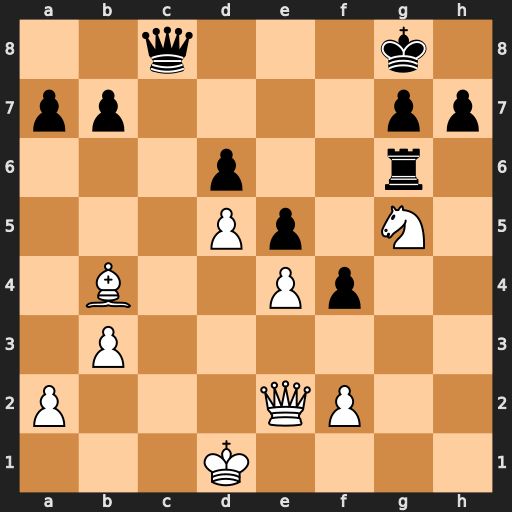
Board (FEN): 2q3k1/pp4pp/3p2r1/3Pp1N1/1B2Pp2/1P6/P3QP2/3K4
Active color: w
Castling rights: -
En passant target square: -
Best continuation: Qh5 Rh6 Qf7+